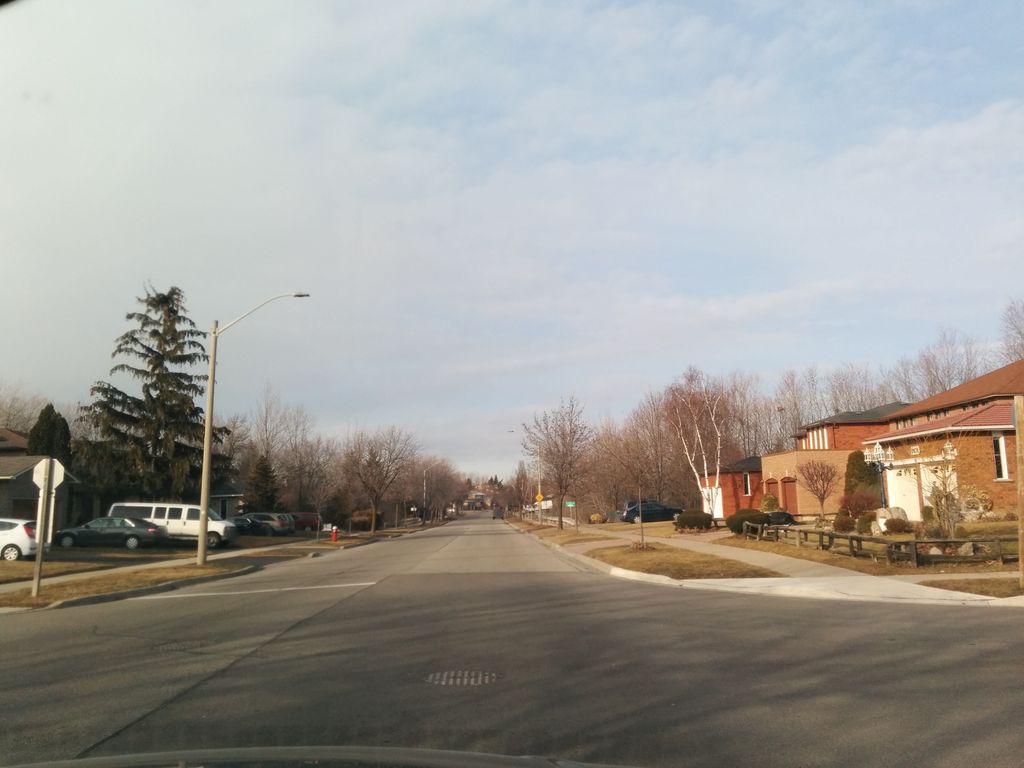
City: toronto